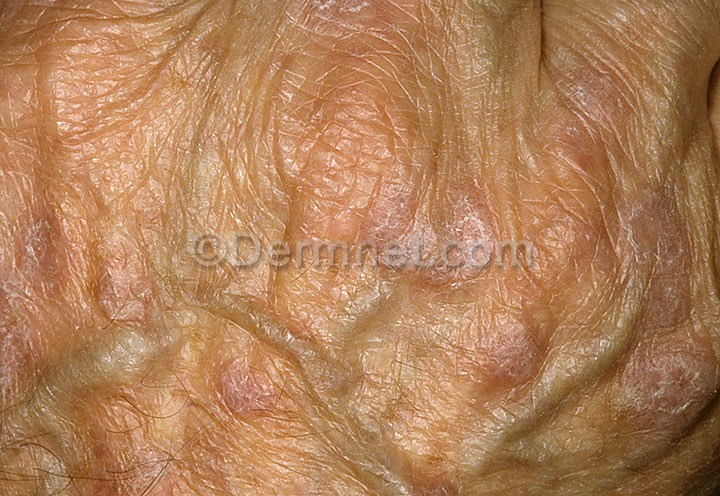
Disease: Psoriasis pictures Lichen Planus and related diseases